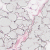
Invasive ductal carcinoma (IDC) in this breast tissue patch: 0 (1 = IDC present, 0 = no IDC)